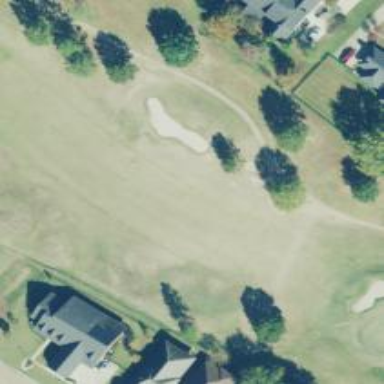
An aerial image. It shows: View of golf hole.